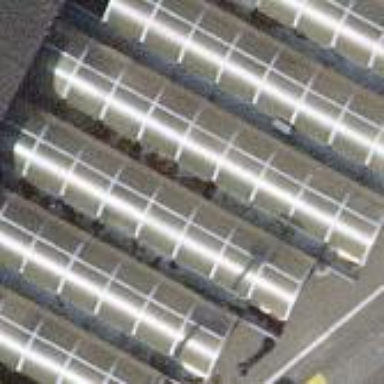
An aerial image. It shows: Roof made of glass.